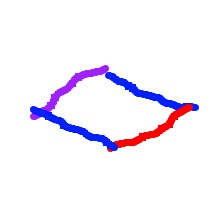
Shape: rhombus